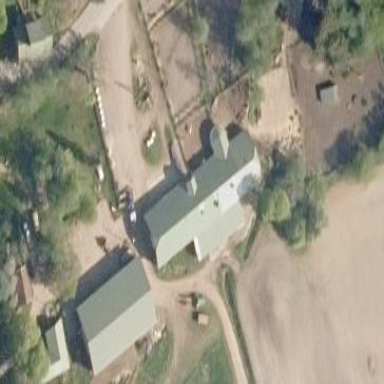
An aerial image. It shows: Agricultural cowshed.